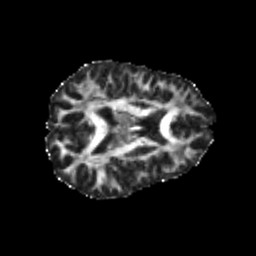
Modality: FA
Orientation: axial
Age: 20
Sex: female
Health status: healthy
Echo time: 0.074 s